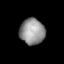
Tissue: prostate
Cell type: Epithelial cells
Senescence score: 0.3501
Nuclear area (px): 644
Mean DAPI intensity: 145.318